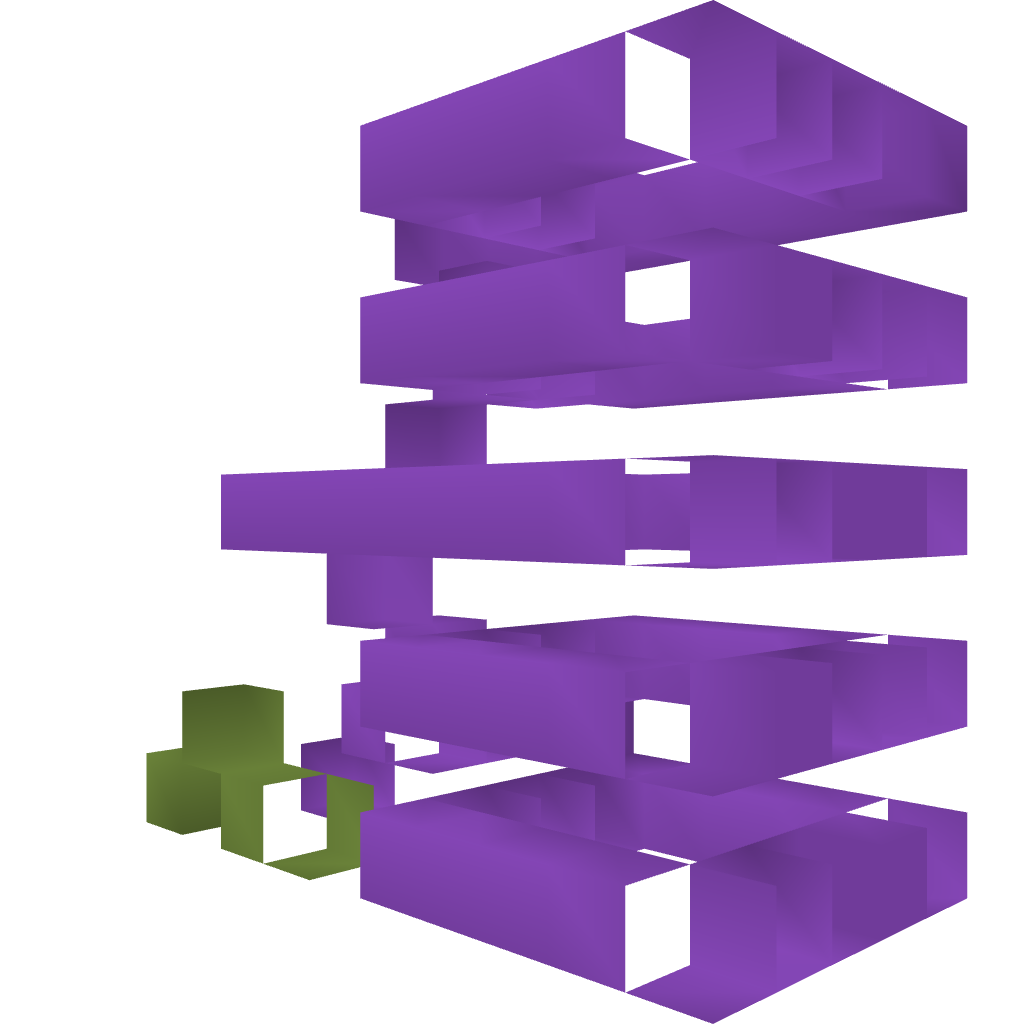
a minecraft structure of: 300 block player cannon bad low quality